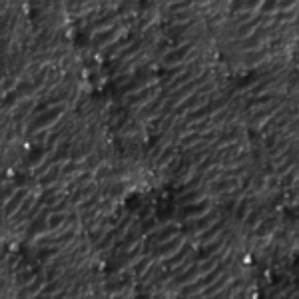
Label: frost